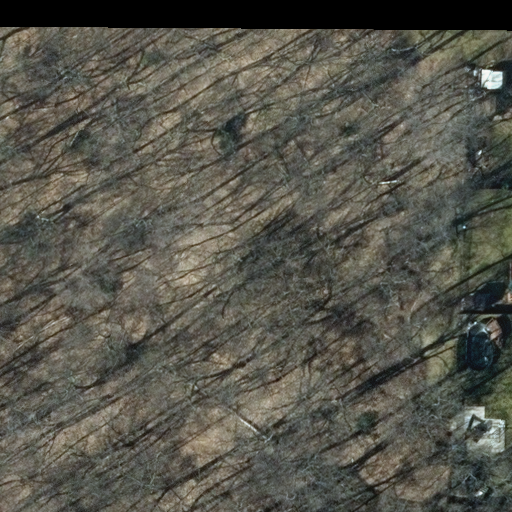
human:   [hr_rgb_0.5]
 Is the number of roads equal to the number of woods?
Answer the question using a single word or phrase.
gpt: yes

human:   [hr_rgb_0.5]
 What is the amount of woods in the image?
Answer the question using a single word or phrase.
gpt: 1

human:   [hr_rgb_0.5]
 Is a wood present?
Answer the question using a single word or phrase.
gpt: yes

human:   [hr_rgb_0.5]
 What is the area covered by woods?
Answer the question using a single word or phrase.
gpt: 9151m2

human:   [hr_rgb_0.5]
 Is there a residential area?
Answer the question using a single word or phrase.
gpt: yes

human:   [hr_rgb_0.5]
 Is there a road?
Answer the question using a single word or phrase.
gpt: yes

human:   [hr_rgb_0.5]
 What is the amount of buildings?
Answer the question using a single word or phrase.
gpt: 0

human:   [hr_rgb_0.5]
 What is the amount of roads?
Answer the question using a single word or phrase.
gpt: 1

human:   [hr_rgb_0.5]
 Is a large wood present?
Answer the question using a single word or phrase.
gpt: yes

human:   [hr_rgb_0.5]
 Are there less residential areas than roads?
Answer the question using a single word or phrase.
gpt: no

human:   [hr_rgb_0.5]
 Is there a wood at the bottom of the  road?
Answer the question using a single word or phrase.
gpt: no

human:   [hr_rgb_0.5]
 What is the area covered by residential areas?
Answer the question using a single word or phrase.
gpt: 10637m2

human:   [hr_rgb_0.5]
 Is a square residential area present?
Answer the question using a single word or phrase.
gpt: no

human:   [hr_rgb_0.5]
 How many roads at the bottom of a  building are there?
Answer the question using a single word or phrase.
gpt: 0

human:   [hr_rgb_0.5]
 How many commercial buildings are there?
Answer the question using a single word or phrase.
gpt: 0

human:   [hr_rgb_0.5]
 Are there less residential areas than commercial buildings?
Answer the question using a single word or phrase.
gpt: no

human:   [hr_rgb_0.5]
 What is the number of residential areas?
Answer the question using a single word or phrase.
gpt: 1

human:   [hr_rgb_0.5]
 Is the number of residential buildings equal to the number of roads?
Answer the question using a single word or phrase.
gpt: no

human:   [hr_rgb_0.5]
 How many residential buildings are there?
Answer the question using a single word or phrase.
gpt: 0

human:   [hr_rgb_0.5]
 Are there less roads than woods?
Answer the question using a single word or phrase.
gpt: no

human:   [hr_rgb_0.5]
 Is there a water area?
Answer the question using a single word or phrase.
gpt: no

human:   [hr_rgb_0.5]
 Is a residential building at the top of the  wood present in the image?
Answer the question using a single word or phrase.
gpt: no

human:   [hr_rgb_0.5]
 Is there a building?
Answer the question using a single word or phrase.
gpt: no

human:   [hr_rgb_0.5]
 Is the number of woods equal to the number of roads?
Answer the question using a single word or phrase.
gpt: yes

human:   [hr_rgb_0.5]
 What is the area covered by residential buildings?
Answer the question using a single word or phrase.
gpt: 0m2

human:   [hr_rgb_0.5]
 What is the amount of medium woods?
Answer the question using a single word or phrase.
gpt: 0

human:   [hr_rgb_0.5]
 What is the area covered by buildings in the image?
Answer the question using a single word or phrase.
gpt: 0m2

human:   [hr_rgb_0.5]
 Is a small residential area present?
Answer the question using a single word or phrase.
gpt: no

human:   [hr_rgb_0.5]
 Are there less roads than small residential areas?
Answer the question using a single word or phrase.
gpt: no

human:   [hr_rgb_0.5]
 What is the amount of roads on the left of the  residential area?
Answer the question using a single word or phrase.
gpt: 0

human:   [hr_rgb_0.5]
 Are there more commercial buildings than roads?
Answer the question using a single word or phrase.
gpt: no

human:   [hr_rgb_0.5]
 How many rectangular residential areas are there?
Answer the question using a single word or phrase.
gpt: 1

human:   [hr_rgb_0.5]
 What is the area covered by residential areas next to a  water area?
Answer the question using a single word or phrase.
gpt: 0m2

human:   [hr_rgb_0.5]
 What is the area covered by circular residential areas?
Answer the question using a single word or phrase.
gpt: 0m2

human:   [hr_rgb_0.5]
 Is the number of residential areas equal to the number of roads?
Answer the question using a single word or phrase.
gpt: yes

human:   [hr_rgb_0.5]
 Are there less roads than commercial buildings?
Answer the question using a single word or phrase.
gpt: no

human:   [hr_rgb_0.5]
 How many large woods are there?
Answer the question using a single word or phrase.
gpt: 1

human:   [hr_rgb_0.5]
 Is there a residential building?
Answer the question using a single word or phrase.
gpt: no

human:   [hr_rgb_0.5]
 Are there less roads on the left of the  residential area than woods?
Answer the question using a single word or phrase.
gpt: yes

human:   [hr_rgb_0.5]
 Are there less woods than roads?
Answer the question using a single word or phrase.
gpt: no

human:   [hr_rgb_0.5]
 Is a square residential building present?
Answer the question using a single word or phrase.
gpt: no

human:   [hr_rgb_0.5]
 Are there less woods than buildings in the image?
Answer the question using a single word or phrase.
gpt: no

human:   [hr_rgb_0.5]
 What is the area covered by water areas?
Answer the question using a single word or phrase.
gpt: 0m2

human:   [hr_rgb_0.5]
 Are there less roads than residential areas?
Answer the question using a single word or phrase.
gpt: no

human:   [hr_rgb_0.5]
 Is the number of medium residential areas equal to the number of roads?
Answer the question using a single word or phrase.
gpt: no

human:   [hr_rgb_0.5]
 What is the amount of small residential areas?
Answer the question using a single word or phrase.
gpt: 0

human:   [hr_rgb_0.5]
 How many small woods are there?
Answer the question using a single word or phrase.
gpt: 0

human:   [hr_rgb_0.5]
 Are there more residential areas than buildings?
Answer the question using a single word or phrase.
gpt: yes

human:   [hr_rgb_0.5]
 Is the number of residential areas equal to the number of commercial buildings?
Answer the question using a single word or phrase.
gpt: no

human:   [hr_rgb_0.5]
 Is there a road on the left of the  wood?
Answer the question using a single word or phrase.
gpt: no

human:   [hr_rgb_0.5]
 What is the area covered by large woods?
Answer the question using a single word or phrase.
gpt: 9151m2

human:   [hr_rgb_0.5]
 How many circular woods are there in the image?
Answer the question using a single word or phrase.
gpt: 0

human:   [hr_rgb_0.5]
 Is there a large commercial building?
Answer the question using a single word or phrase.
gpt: no

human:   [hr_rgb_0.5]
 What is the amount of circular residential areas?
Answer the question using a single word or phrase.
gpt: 0

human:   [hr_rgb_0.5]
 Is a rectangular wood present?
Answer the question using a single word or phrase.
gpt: yes

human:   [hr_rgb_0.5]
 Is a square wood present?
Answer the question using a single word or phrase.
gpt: no

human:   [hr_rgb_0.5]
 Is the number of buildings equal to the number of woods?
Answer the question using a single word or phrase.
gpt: no

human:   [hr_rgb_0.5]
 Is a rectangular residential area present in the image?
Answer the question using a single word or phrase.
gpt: yes

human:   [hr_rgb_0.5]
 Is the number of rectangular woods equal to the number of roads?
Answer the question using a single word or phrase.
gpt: yes

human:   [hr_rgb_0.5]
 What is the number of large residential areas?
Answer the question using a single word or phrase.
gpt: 1

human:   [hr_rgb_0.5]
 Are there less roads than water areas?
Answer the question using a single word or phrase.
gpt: no

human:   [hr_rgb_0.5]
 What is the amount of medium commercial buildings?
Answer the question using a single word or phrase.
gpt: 0

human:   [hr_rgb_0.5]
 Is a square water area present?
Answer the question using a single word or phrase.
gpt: no

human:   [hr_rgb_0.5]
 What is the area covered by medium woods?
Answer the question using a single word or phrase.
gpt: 0m2